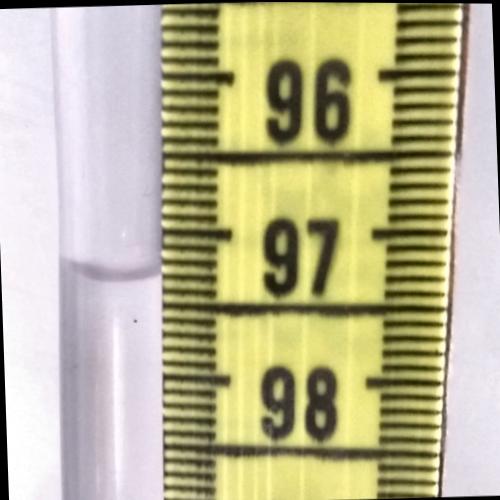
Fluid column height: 97.3 cm